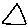
Label: triangle